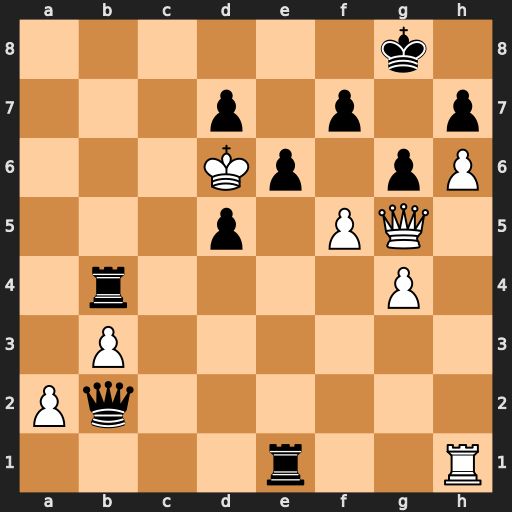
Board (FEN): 6k1/3p1p1p/3Kp1pP/3p1PQ1/1r4P1/1P6/Pq6/4r2R
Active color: w
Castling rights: -
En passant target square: -
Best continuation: Qd8#